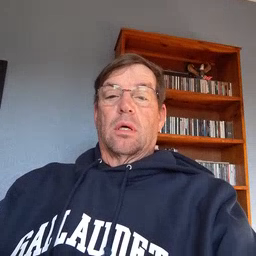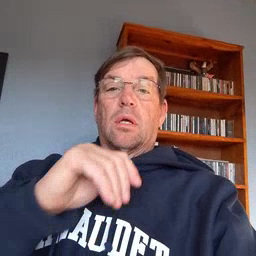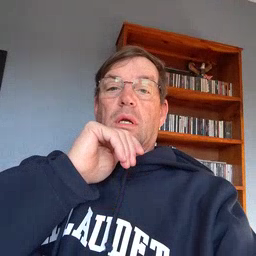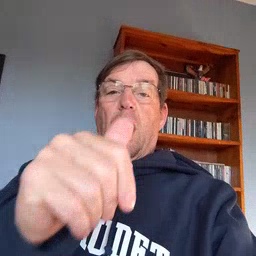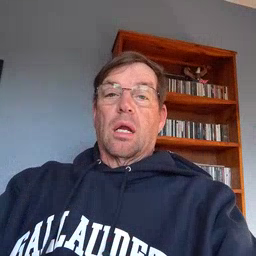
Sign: not